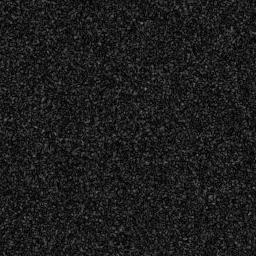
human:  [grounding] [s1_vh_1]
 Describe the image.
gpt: In the satellite image, there is  <ref>1 medium ship </ref> <box>[[1, 83, 13, 95, 0]]</box> located at bottom left,  <ref>1 medium ship </ref> <box>[[61, 35, 76, 50, 0]]</box> located at center.